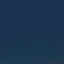
Land use / land cover class: SeaLake